Current action and preconditions to check: path_clear

Your task: For each precondition in the list above, predict whether it will hold at this action.

Consider the current scene as observed from the mobile robot's camera, and analyze the predicted future states of all dynamic agents (e.g., people, animals, vehicles, or any moving entities) within the NEXT SECOND.

IMPORTANT: Only answer "very likely" if you are absolutely certain—based on strong, clear evidence—that a dynamic agent will violate the precondition in the predicted future state. Do NOT answer "very likely" for unlikely, ambiguous, or low-probability risks.

Ask yourself for each precondition: Is there a high probability, with clear and convincing evidence, that the predicted future states of any dynamic agent will interfere with the predicted future state of the currently executing action within the NEXT SECOND, causing that precondition to fail?

Assess the risk level based on these predictions. Use "likely" or "very likely" if motions create a clear risk of interference.

Use "neutral" or "improbable" if agents are nearby but their predicted paths are clearly diverging or non-conflicting.

Failure Risk Categories: "very improbable", "improbable", "neutral", "likely", "very likely"

Answer Format: Output ONLY the probability_of_failure value from these categories: "very improbable", "improbable", "neutral", "likely", "very likely"

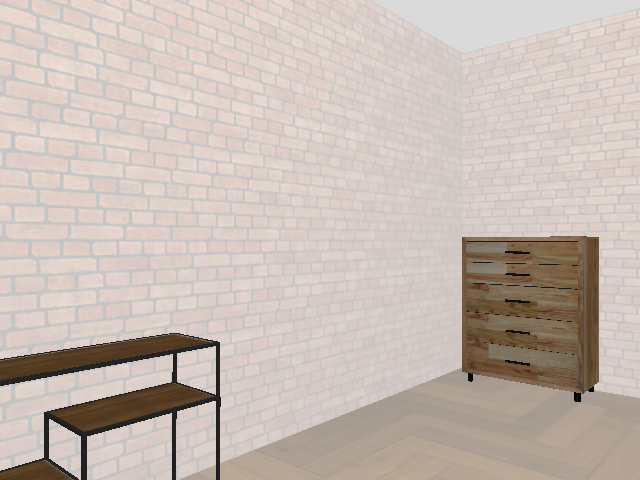

Answer: very improbable